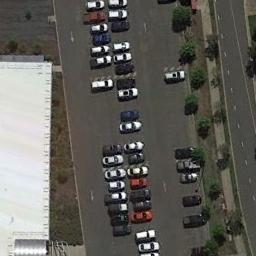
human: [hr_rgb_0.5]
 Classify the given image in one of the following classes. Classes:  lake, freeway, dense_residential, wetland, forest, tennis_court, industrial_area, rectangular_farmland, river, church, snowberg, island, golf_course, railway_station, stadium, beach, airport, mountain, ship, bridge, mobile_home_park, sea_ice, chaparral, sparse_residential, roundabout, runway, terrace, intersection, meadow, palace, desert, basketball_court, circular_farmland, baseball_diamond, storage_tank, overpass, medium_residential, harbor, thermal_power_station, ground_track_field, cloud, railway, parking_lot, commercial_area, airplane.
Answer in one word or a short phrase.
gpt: parking_lot